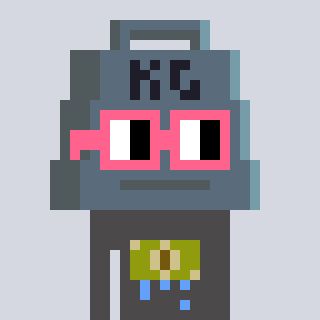
a pixel art character with square pink glasses, a weight-shaped head and a grayscale-colored body on a cool background